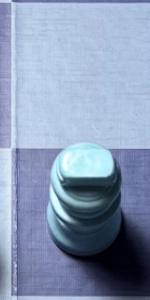
Label: King_White